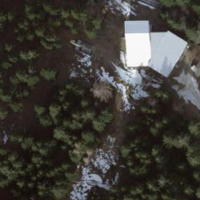
EUNIS habitat code: 43
Species observed at this site:
Parnassia palustris